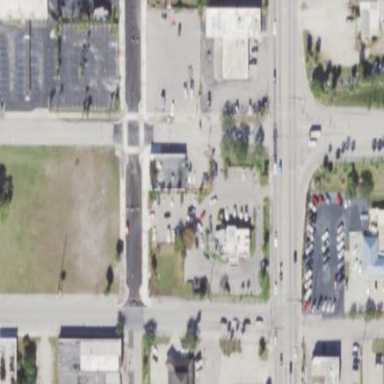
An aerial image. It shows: Fast food restaurant in commercial area.